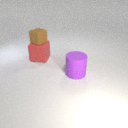
large red rubber cube below small brown rubber cube